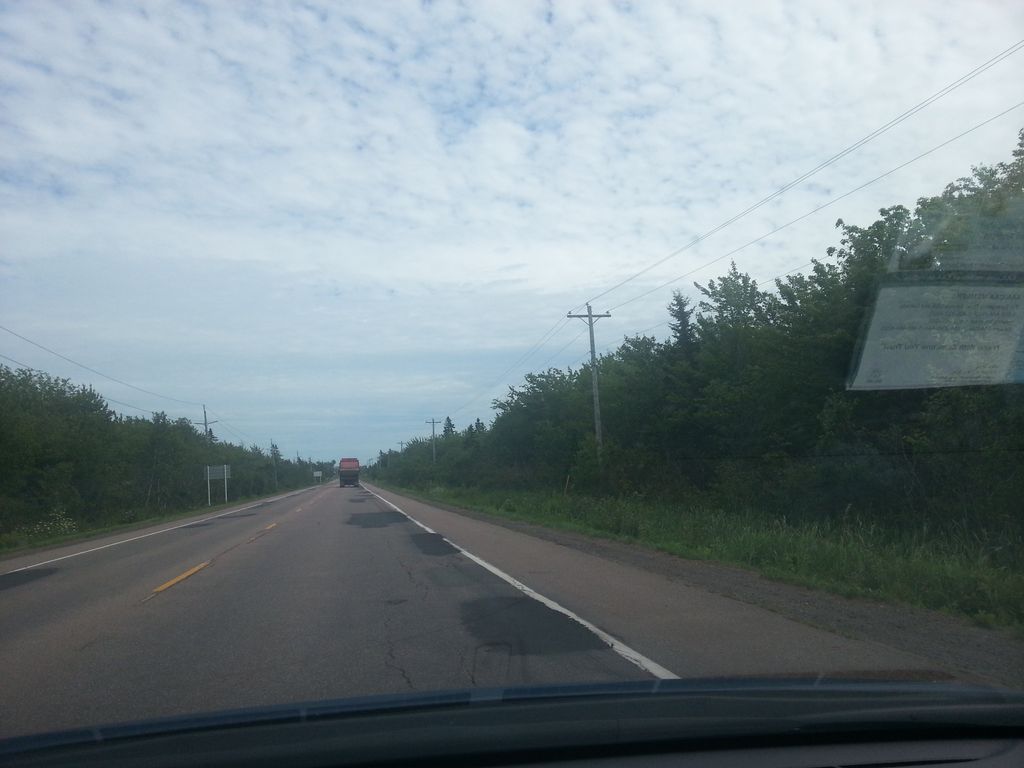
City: charlottetown